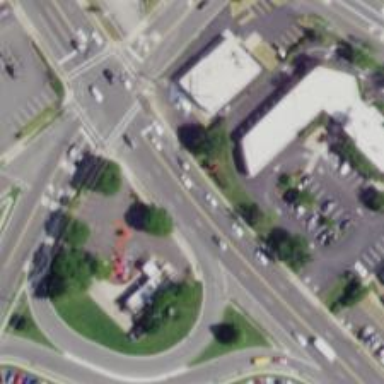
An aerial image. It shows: Junction.